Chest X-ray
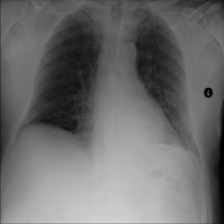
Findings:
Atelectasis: negative
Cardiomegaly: negative
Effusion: negative
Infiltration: negative
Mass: positive
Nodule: negative
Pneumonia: negative
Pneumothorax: negative
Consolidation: negative
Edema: negative
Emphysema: negative
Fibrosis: negative
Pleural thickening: negative
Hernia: negative